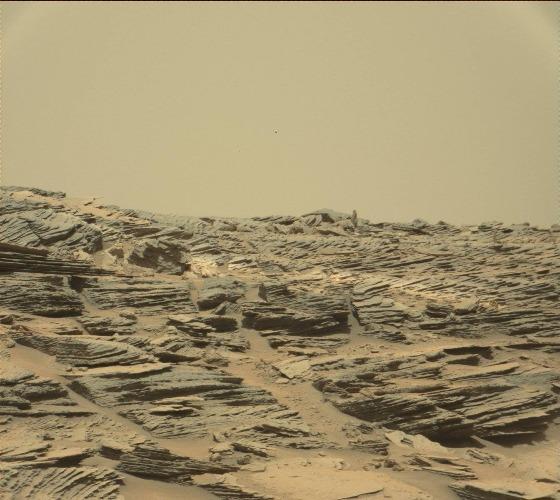
Terrain classes present: Bedrock, Gravel / Sand / Soil, Sky / Distant Mountains